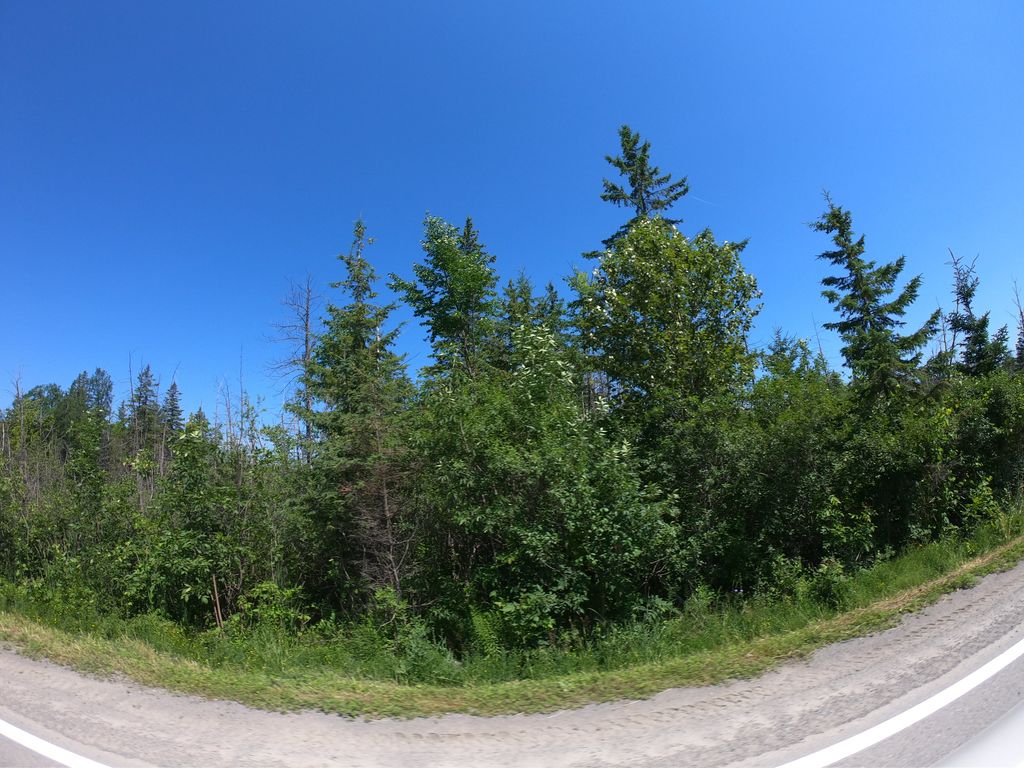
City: ottawa-gatineau